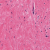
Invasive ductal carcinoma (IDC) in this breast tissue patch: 0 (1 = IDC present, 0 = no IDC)